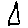
Label: triangle